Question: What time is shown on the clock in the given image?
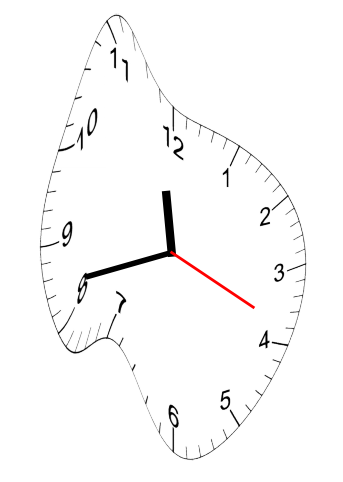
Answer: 11:42:19